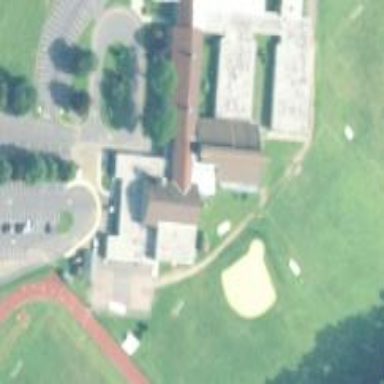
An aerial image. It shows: School.